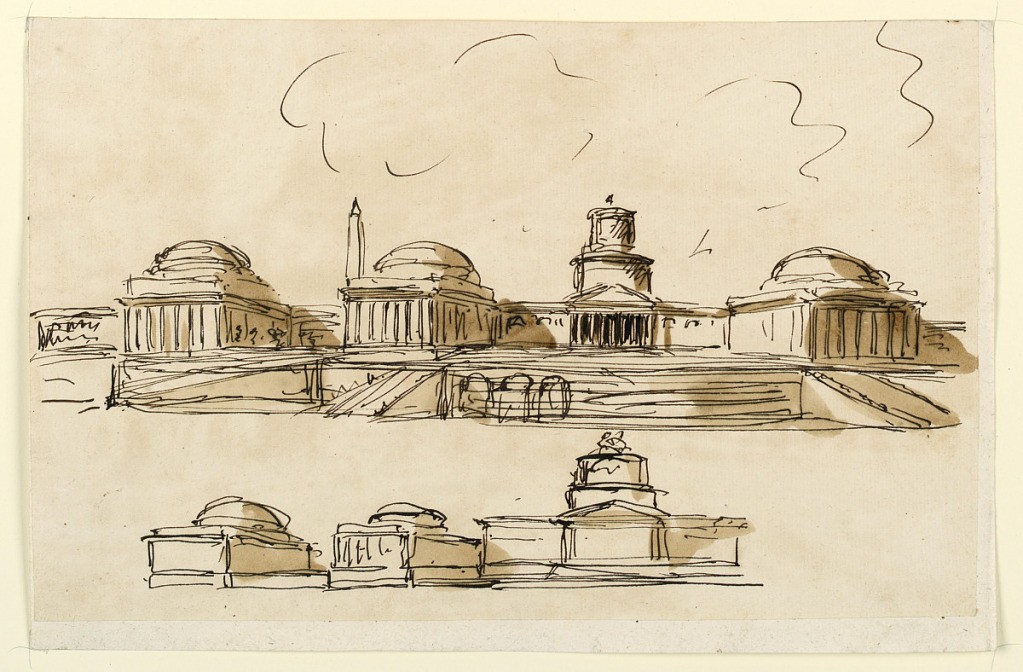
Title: Two Elevations of a Palace
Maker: Giuseppe Barberi, Italian, 1746–1809
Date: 1792-1795
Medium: Pen and brown ink, brush and brown wash on lined off-white laid paper
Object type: Drawing
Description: Top: flights of stairs lead to an ovoidal platform on which the palace stands. A tower rises over a portico, which is flanked by two wings with small windows, in the central section. Domed wings project obliquely; two are suggested on each side. The connections between the wings are lower sections, over which obelisks are to rise. Bottom: the central section and two wings at left, in heavier proportions than above.